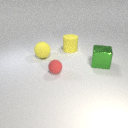
small red rubber sphere in front of large yellow rubber sphere